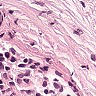
Metastatic tissue present: no